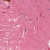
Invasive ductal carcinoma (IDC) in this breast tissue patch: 0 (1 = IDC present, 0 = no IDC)